Question: How to remove the space top and bottom from 'ListTile'?
My Code is:
'''
child: Column(
children: <Widget>[
ListTile(
contentPadding: EdgeInsets.only(left: 0.0, right: 0.0),
title: Text(
'Home',
style: TextStyle(fontSize: 15.0),
),
),
ListTile(
contentPadding: EdgeInsets.only(left: 0.0, right: 0.0),
title: Text(
'Audio',
style:
TextStyle(fontSize: 15.0, color: Colors.black45),
),
),),
'''
Screenshot:

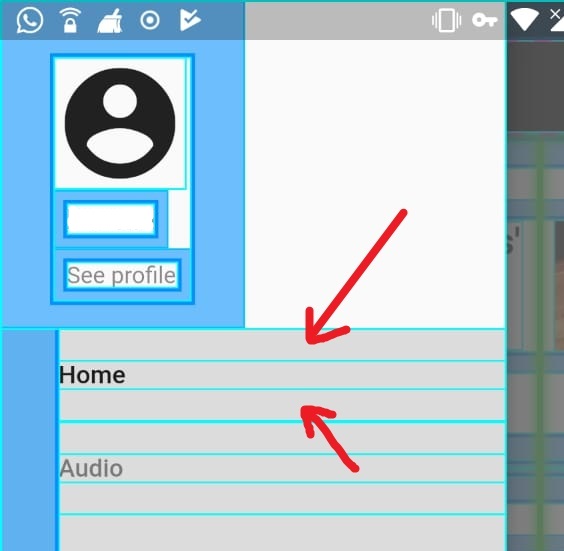
Answer: With 'ListTile' it is not possible. Some modifications are possible with the help of 'ListTileTheme' like color and there is also the option of modifying padding but only work for left and right padding. So better is to create your own custom tile as @santosh showed in his answer.
You can also use SizedBox but it can result in tragic output.